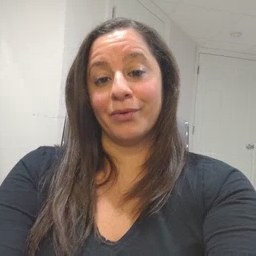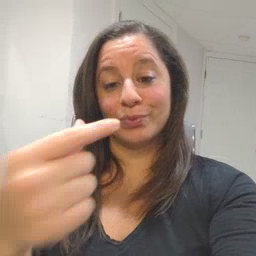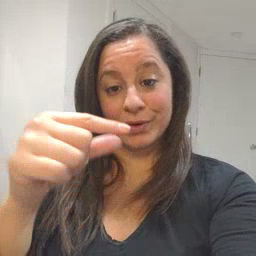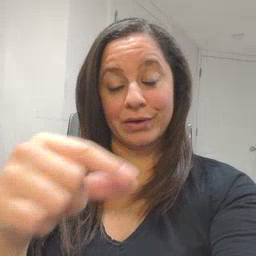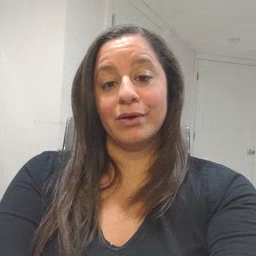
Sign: green